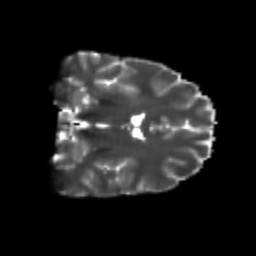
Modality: T2w
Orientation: coronal
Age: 19
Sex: male
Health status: healthy
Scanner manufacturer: philips
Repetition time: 7.388 s
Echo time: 0.08599 s